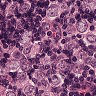
Metastatic tissue present: yes